Question: As per answer here <URL>, why my interface became like that?
XML Coding:-
'''
<EditText
android:id="@+id/contactMsg"
android:layout_width="288dp"
android:layout_height="wrap_content"
android:layout_alignParentTop="true"
android:layout_centerHorizontal="true"
android:layout_marginTop="390dp"
android:background="#FFF"
android:drawableLeft="@drawable/ic_action_clipboards"
android:ems="10"
android:hint="Message"
android:scrollbars="vertical"
android:maxLines = "5"
android:padding="2dp"
android:textSize="18sp" />
'''
Java Coding:-
'''
yourMessage.setScroller(new Scroller(this));
yourMessage.setMaxLines(1);
yourMessage.setVerticalScrollBarEnabled(true);
yourMessage.setMovementMethod(new ScrollingMovementMethod());
'''
My interface became like this:-

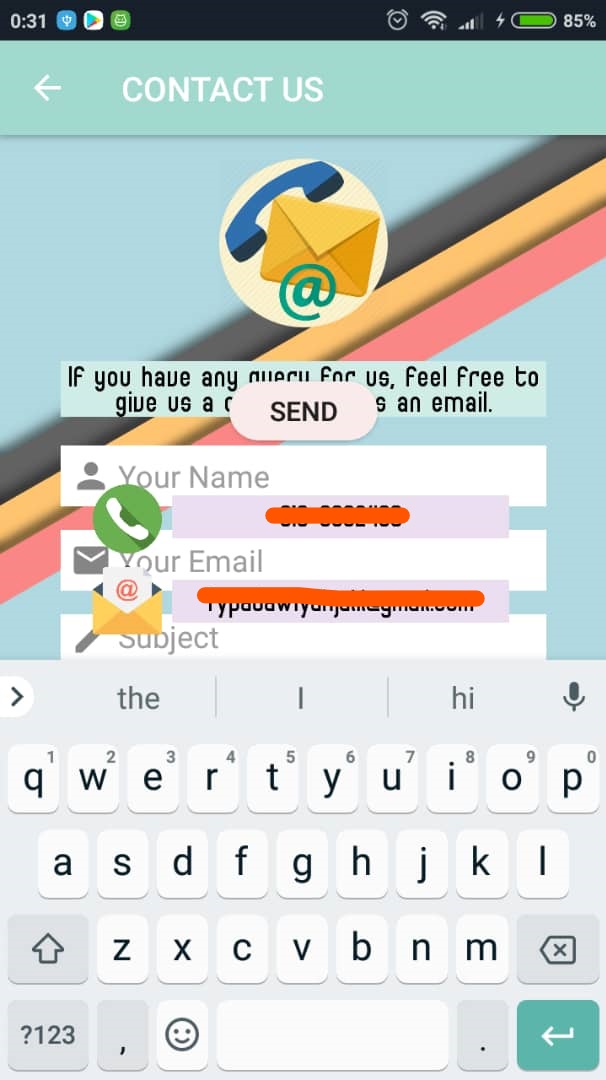
Answer: Thank God! I got it.. I just have to throw away this coding in my XML Coding:-
'''
android:scrollbars="vertical"
android:maxLines = "5"
'''
And put this coding:-
'''
android:inputType="textMultiLine"
'''